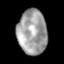
Tissue: lung
Cell type: Others
Senescence score: 0.197
Nuclear area (px): 1290
Mean DAPI intensity: 160.888